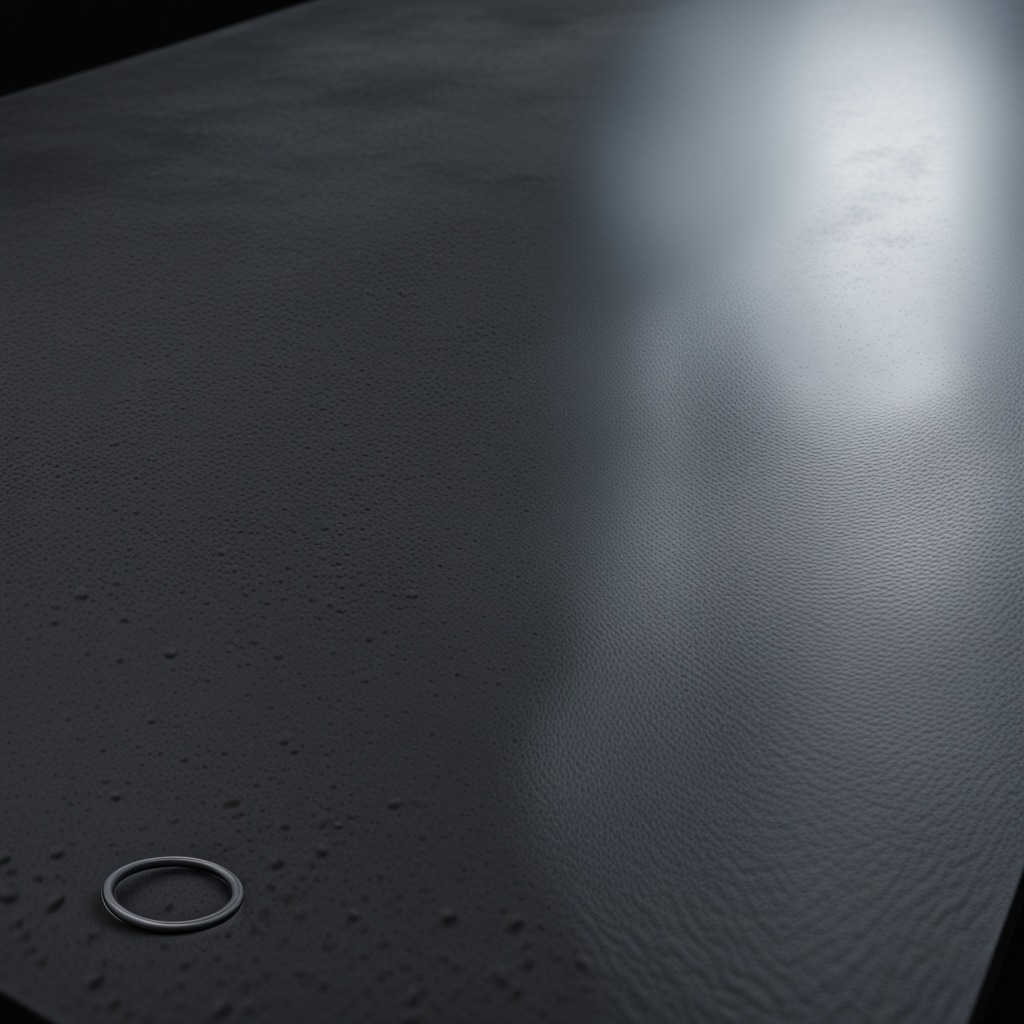
A rubber O-ring is lying on a clean granite table inside a workshop at night.